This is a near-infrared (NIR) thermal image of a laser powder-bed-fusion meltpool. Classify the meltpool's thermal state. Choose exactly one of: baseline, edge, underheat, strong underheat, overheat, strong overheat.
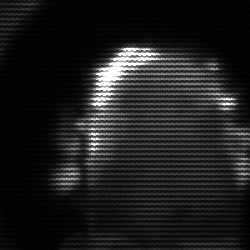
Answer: baseline